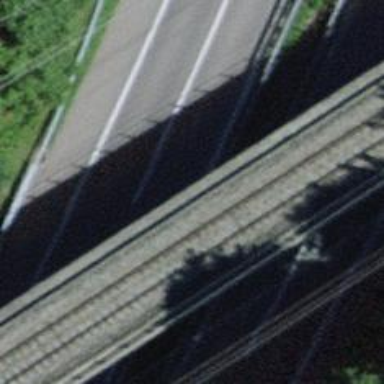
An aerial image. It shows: Single-track railway bridge with electrified contact line.